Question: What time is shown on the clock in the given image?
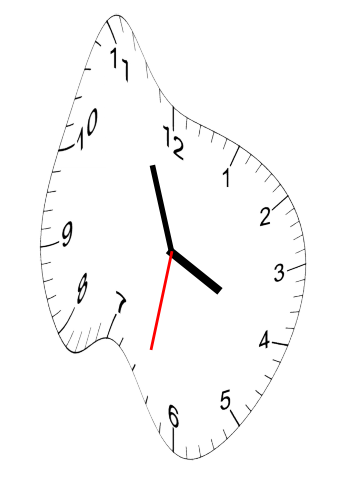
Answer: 03:56:32